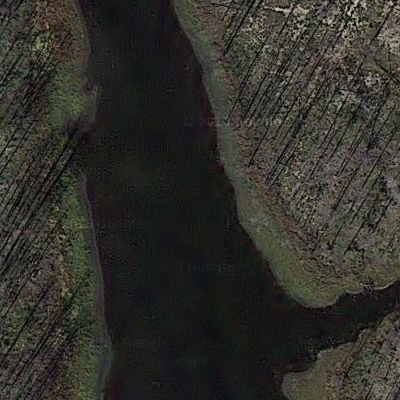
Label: RiverLake